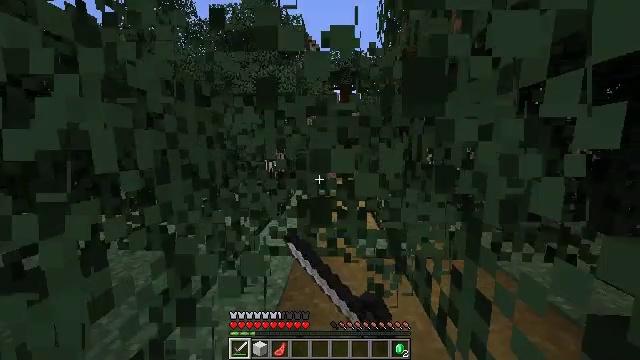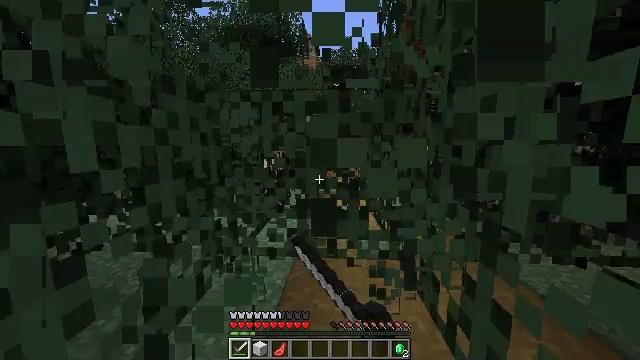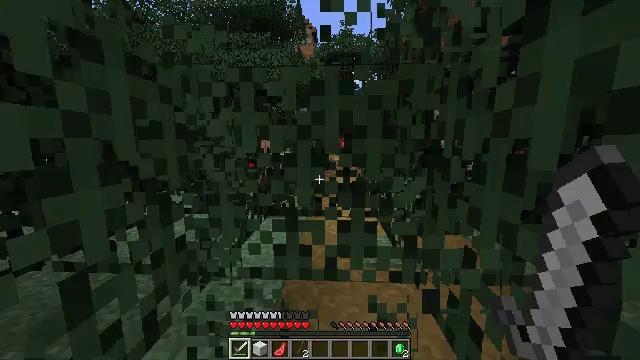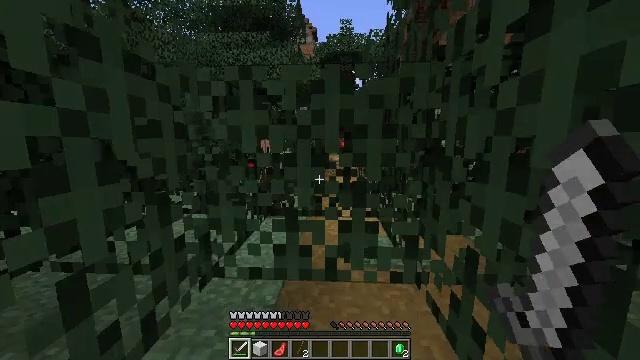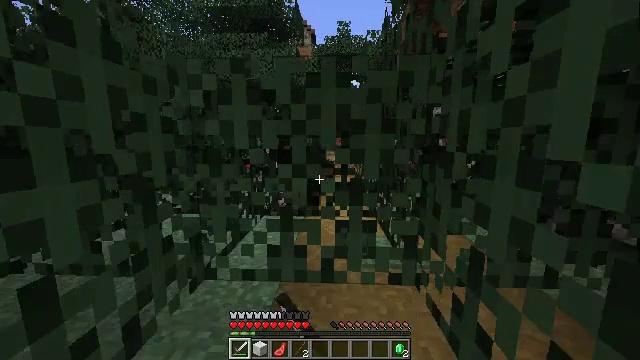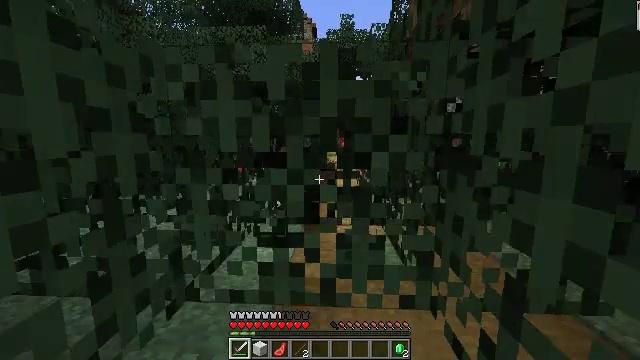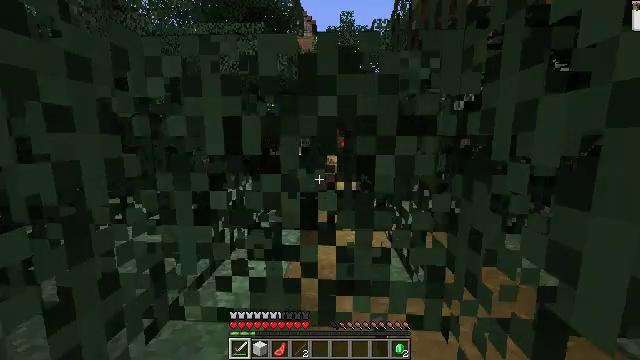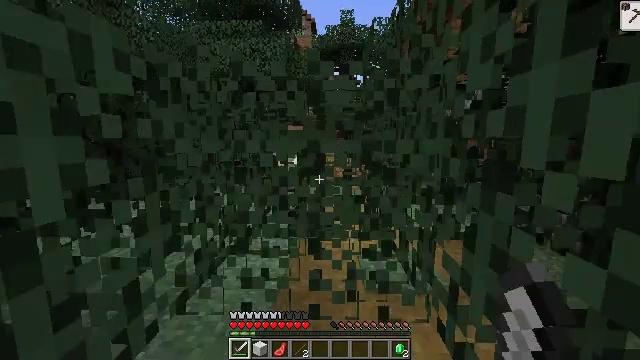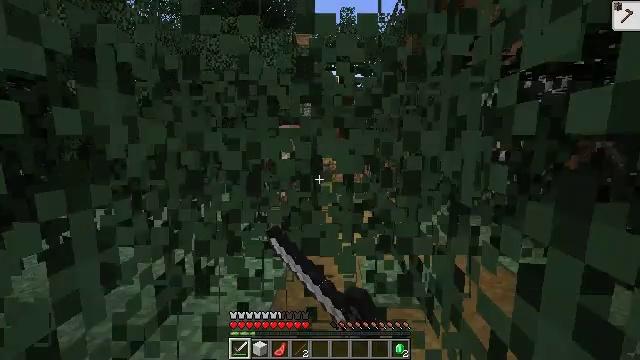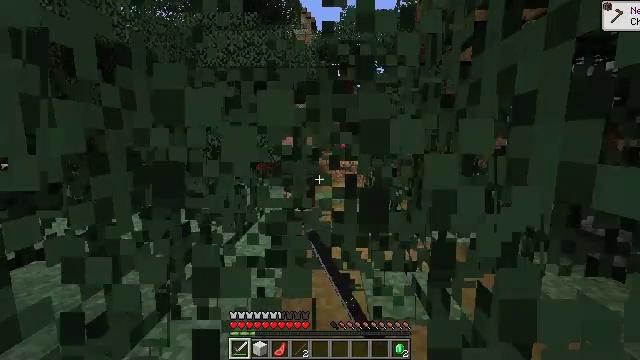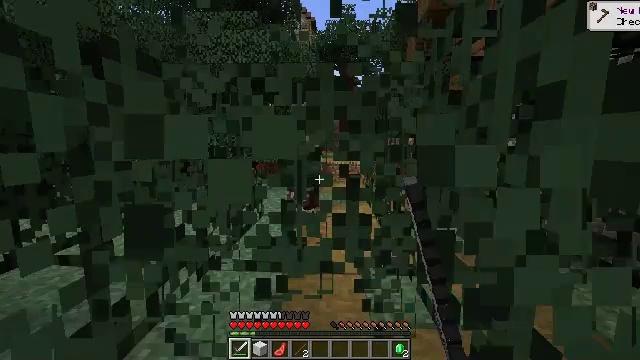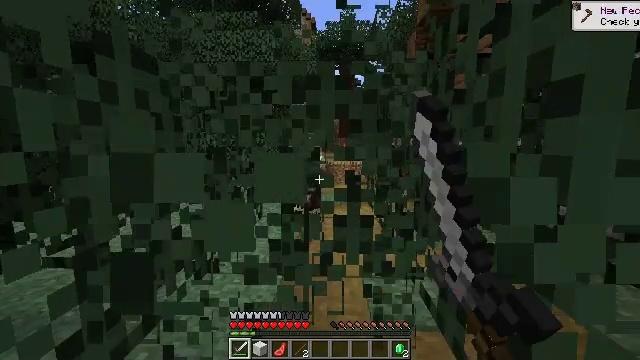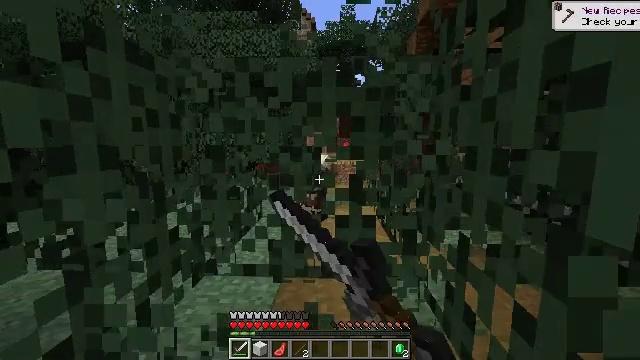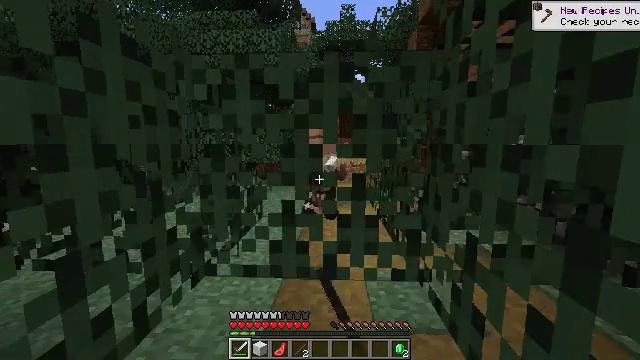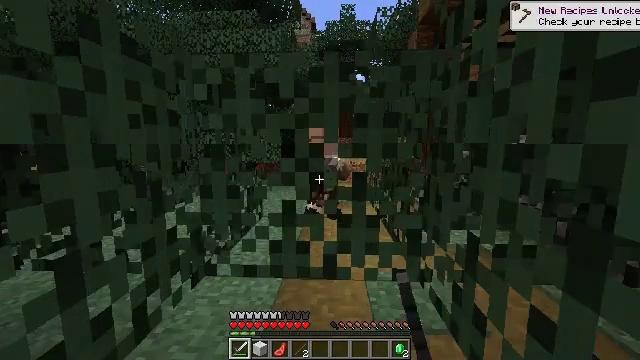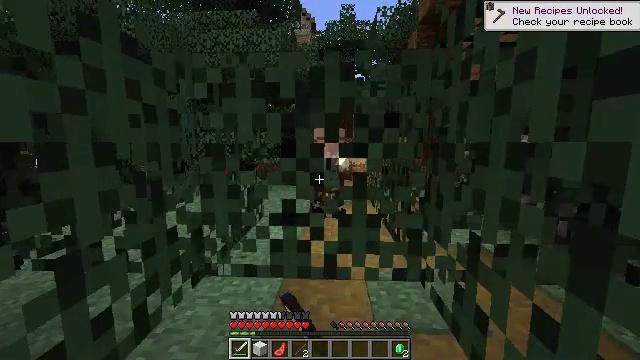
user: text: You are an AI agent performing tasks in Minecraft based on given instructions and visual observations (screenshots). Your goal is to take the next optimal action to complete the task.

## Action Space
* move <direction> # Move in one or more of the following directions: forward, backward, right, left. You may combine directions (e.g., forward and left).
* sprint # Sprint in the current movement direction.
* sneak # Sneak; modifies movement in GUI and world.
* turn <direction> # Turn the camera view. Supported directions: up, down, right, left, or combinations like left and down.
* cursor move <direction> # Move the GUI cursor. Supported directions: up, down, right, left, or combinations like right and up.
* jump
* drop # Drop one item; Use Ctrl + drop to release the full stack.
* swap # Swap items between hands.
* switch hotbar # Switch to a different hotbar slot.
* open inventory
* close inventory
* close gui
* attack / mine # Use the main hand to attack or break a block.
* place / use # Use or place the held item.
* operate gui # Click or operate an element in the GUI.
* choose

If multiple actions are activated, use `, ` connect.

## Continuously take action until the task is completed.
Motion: motion action
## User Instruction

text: Break the spruce leaves to clear the area.
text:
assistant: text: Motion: attack / mine
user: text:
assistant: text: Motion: attack / mine
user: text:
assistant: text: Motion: attack / mine
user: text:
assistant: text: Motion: attack / mine
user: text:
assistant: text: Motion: move forward, attack / mine
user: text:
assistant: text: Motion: move forward, attack / mine
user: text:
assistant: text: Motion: move forward, attack / mine
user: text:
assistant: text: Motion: move forward, attack / mine
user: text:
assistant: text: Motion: attack / mine
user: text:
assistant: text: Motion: attack / mine
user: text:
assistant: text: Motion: attack / mine
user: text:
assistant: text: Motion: attack / mine
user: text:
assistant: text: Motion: attack / mine
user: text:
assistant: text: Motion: attack / mine
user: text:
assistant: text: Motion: attack / mine
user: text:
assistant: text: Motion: move forward, attack / mine
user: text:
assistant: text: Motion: move forward, attack / mine
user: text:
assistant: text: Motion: move forward, attack / mine
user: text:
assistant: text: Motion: move forward, attack / mine
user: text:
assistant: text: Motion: attack / mine
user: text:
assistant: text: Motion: attack / mine
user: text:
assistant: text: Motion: attack / mine